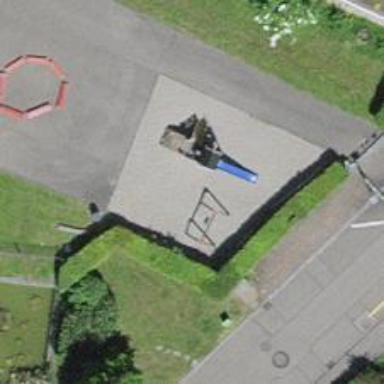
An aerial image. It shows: Playground area for leisure land.